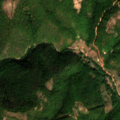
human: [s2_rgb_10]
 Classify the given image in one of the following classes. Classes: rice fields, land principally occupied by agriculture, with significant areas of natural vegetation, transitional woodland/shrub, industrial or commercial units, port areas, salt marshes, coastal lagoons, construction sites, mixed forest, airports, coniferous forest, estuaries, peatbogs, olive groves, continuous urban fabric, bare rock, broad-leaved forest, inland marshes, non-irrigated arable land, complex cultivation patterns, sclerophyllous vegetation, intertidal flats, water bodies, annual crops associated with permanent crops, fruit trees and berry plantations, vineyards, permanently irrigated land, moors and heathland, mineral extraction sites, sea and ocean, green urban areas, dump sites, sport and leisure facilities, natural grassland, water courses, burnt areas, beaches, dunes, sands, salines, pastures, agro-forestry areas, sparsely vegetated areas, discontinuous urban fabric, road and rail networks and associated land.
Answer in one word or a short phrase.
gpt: land principally occupied by agriculture, with significant areas of natural vegetation, broad-leaved forest, transitional woodland/shrub